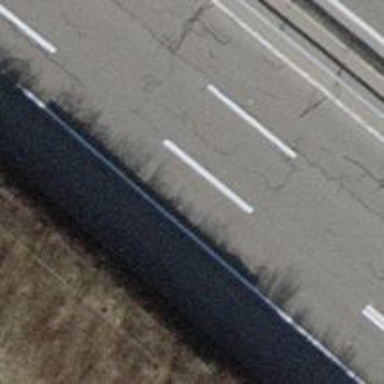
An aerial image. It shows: Asphalt motorway link.